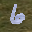
Label: 6